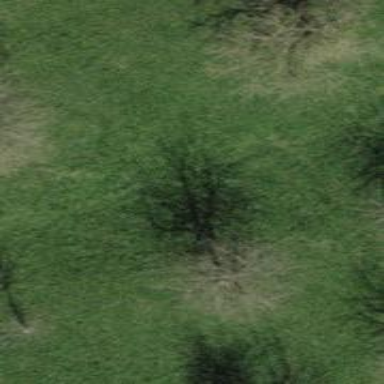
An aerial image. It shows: Beautiful tree in nature.